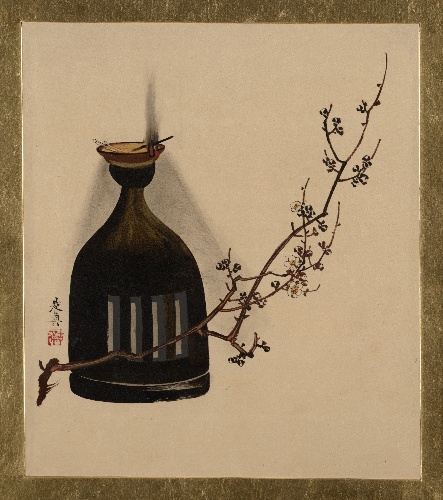
Artist: Shibata Zeshin
Artist bio: Japanese, 1807–1891
Date: 1882
Object type: Album leaf
Classification: Paintings
Medium: Lacquer on paper
Culture: Japan
Period: Meiji period (1868–1912)
Dimensions: 7 1/2 x 6 1/2 in. (19.1 x 16.5 cm)
Department: Asian Art
Credit line: The Howard Mansfield Collection, Purchase, Rogers Fund, 1936
Accession year: 1936
Repository: Metropolitan Museum of Art, New York, NY
Tags: Lamps|Flowers